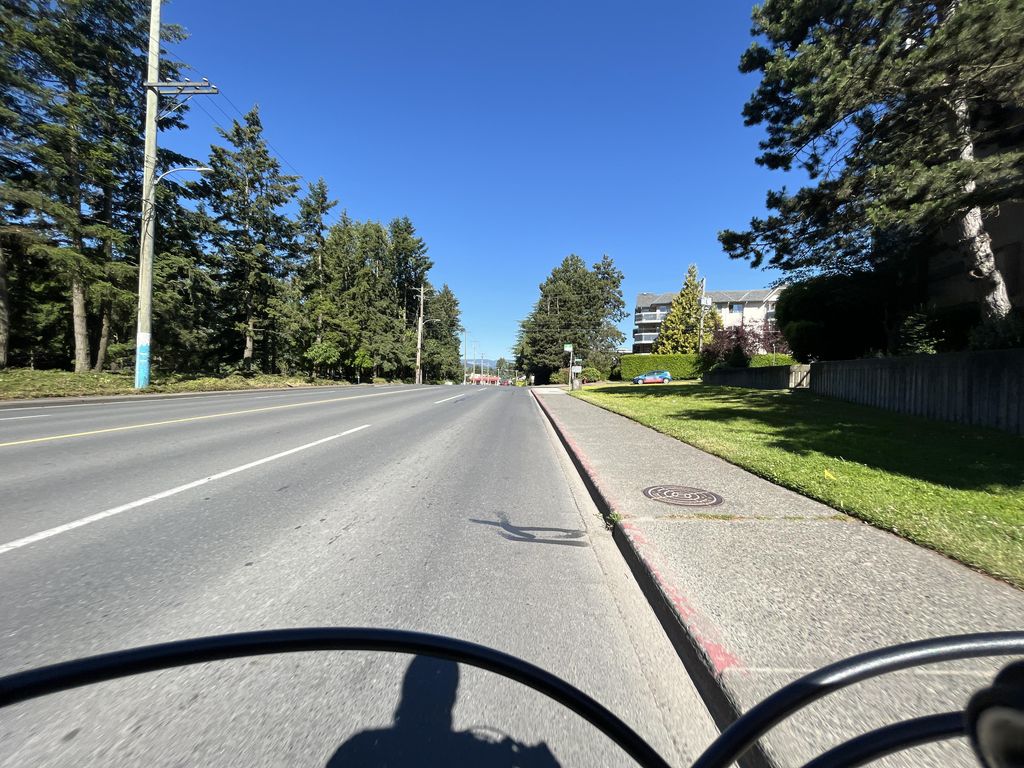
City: victoria